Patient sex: F
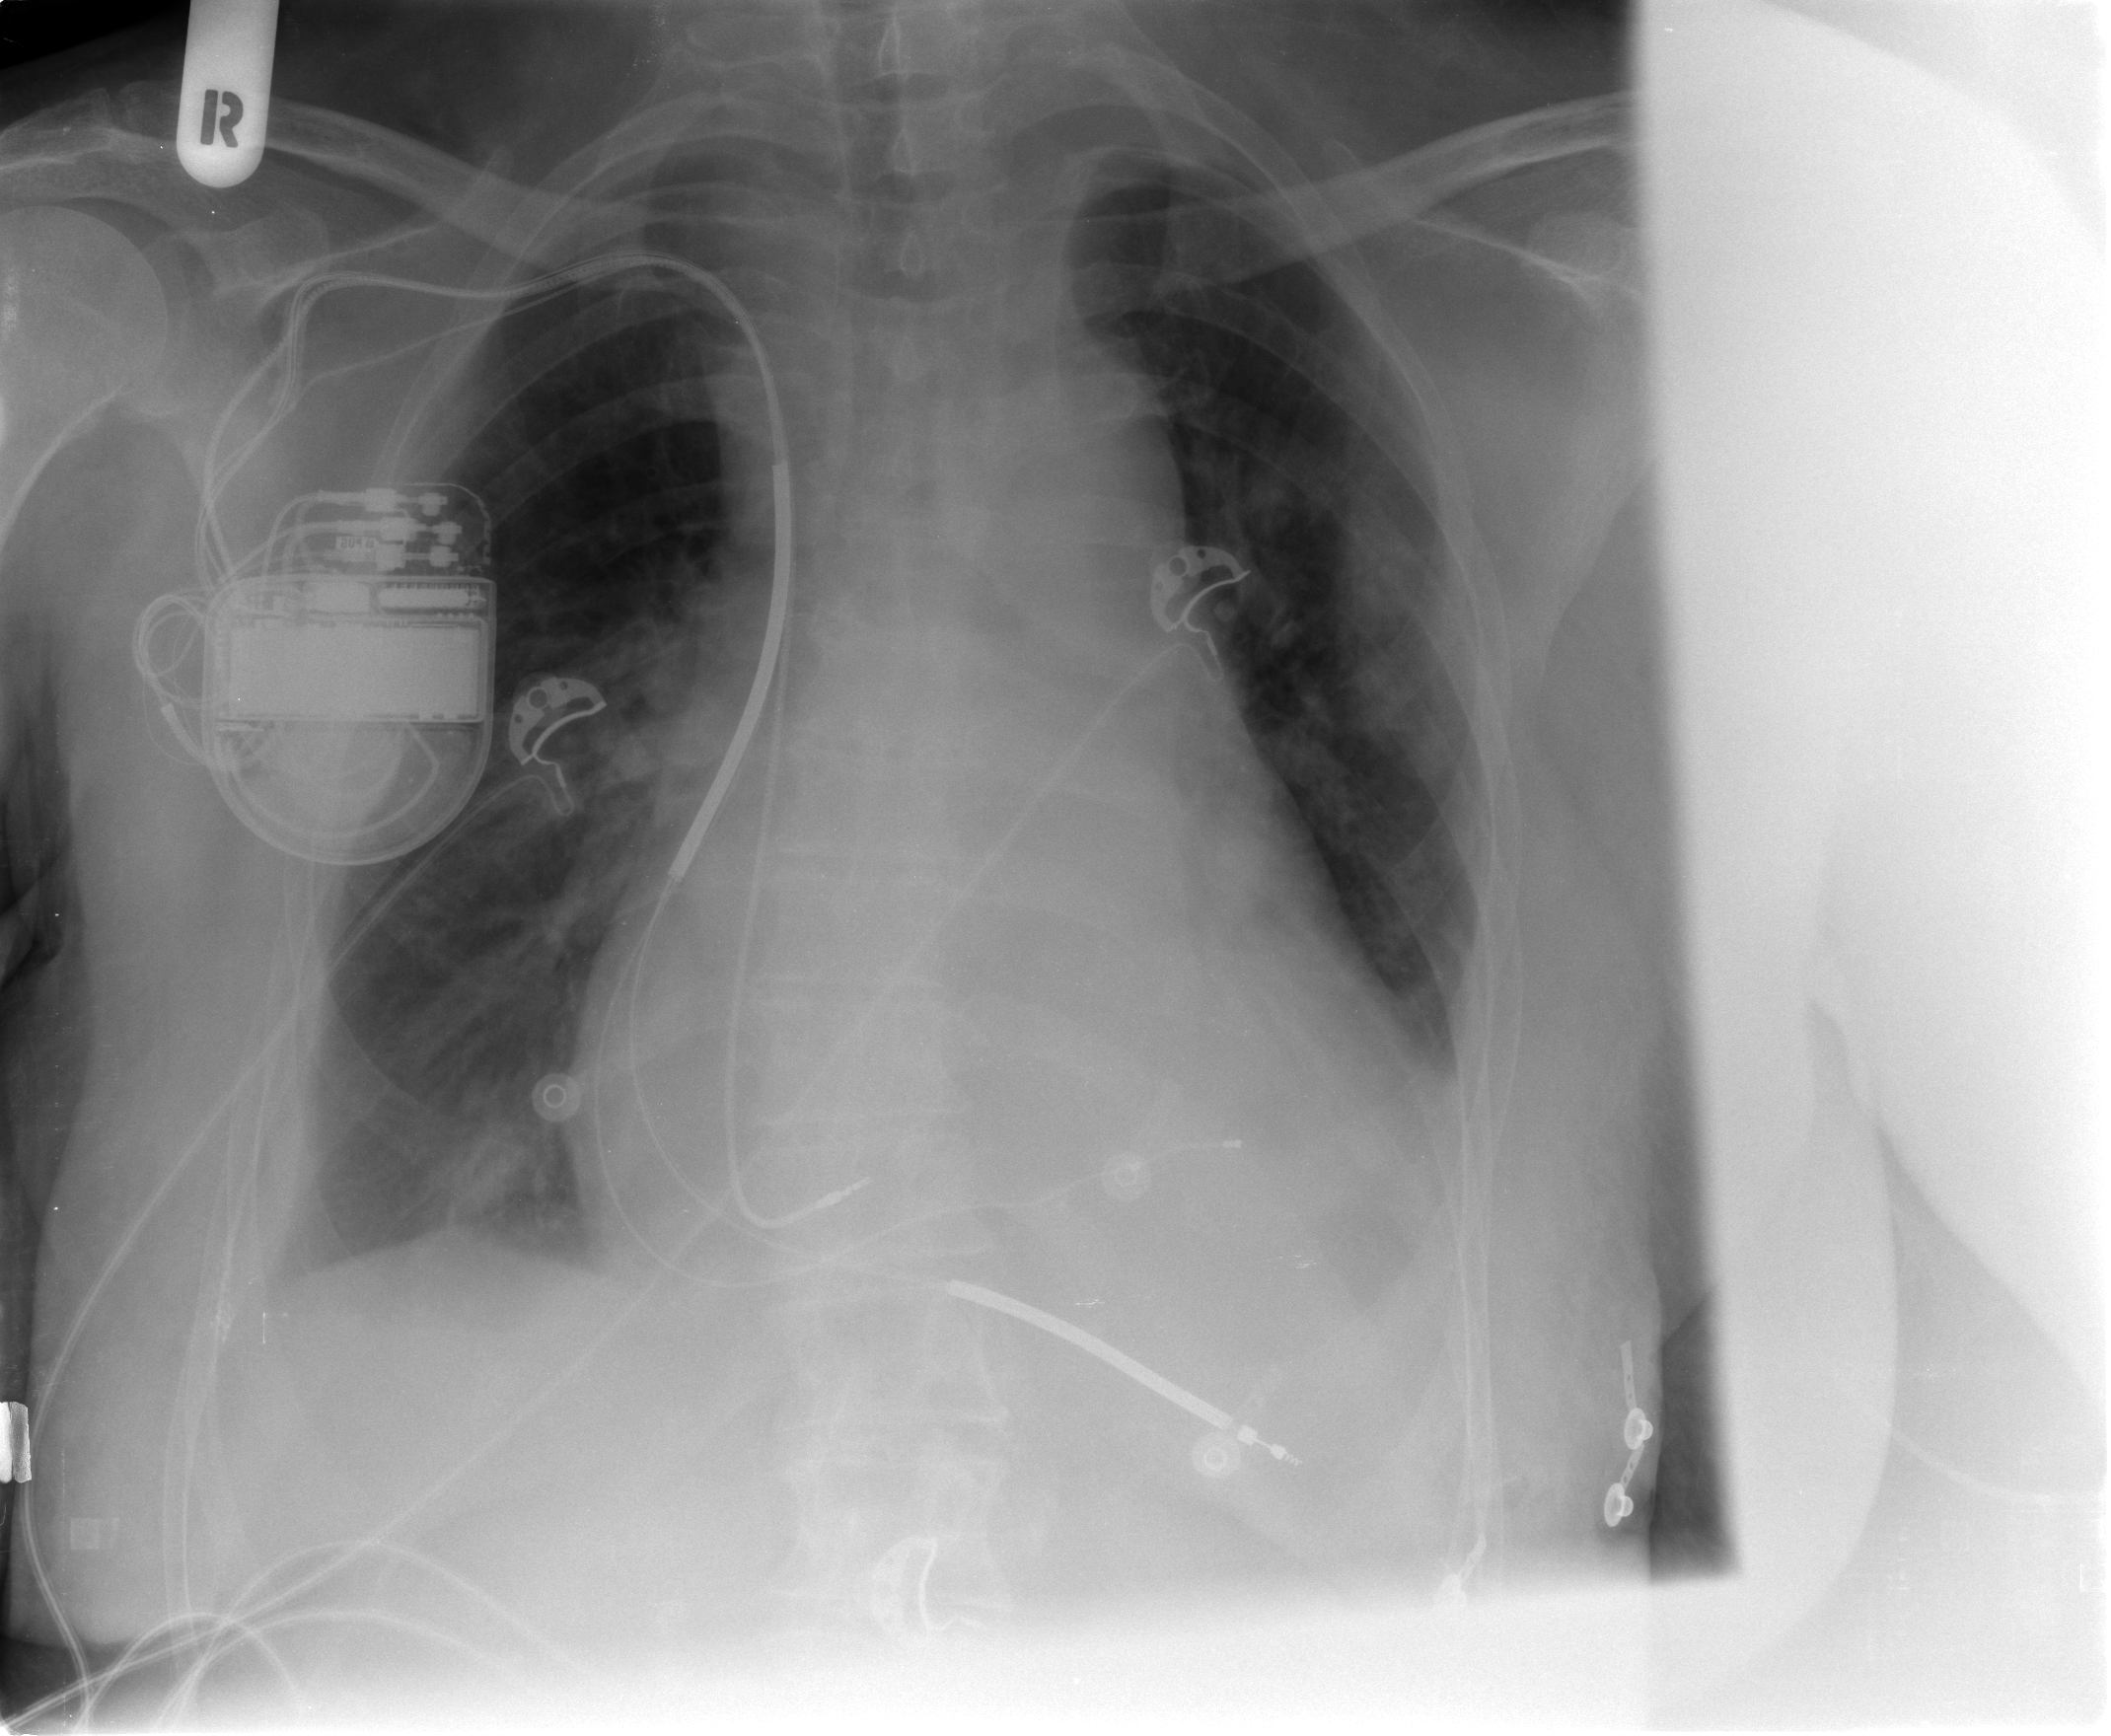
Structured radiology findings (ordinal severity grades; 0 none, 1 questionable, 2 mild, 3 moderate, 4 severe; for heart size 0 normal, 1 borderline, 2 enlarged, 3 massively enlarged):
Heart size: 2
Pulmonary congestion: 2
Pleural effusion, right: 1
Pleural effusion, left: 1
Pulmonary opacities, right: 0
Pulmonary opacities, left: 2
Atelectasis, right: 1
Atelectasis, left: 2